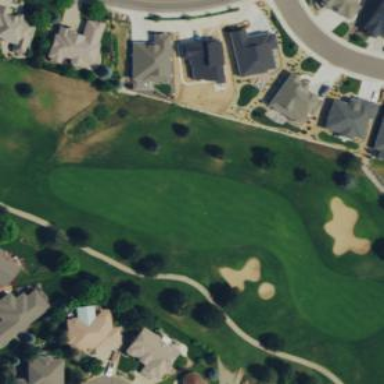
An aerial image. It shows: Golf fairway surrounded by grass.